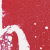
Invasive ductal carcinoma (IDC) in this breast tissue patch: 0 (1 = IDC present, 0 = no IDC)